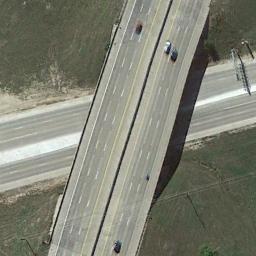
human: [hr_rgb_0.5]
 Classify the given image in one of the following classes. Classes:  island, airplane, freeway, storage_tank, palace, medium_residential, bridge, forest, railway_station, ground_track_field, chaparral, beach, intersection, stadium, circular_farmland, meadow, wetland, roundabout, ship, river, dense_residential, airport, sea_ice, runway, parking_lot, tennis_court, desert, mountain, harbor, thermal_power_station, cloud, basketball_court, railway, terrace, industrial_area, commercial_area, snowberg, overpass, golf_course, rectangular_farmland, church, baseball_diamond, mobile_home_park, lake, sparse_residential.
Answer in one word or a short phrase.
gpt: overpass